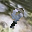
Label: 9